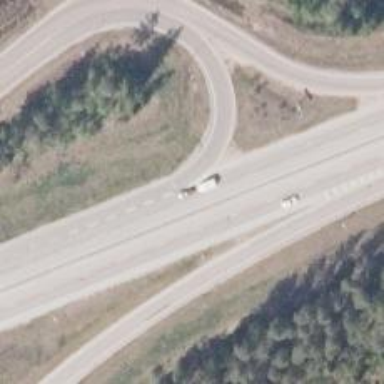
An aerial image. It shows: Asphalt trunk highway.